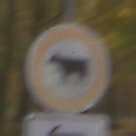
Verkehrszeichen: VerbotViehtrieb
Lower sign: RichtungsangabeDurchPfeile2
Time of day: Midday
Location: Outdoor (Nature)
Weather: Overcast
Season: NotSpecified
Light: Natural